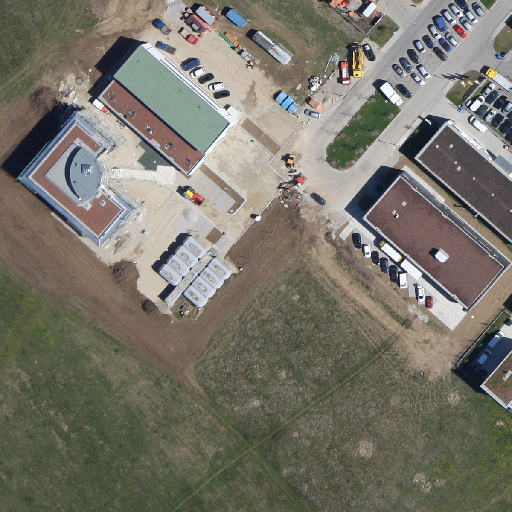
Referring expression: heavy-duty vehicle